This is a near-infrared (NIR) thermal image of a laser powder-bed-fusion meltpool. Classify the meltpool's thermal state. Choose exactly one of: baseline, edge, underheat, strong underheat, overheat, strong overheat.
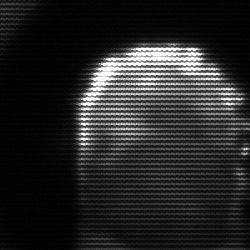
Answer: baseline